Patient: sex F, age 61
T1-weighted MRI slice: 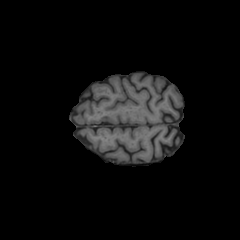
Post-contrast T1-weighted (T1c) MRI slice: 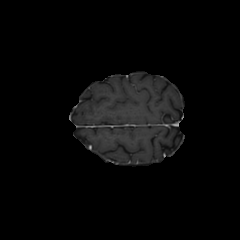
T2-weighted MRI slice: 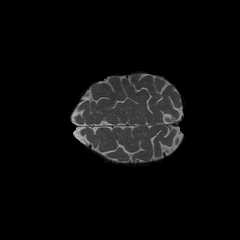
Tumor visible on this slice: no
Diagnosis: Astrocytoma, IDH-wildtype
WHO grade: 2